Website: walmart
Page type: customer-info-address
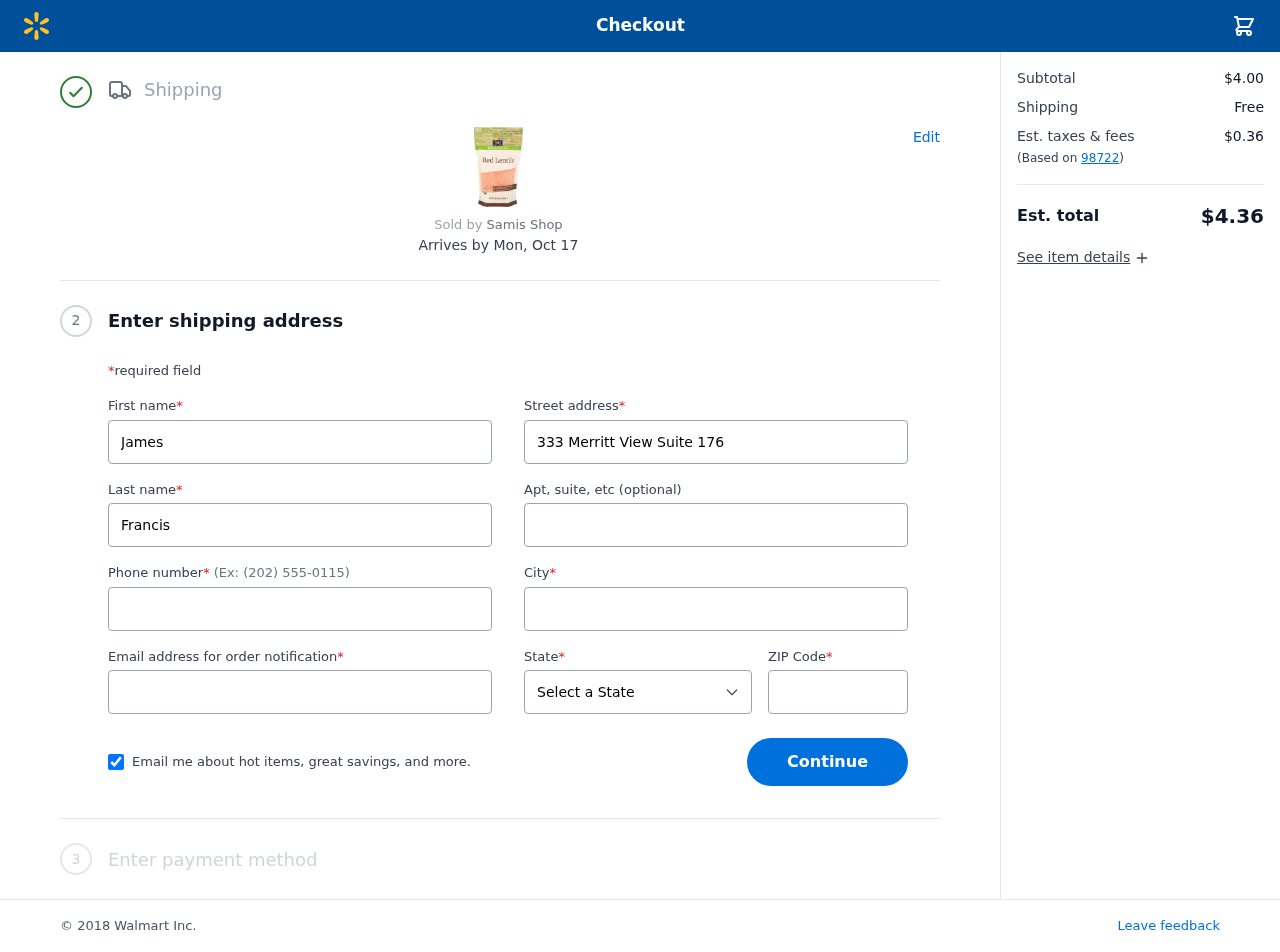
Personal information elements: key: PII_CITY
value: East Debra
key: PII_EMAIL
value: jamesfrancis@yahoo.com
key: PII_FIRSTNAME
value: James
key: PII_LASTNAME
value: Francis
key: PII_PHONE
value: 9264565696
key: PII_POSTCODE
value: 98722
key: PII_STATE
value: VI
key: PII_STREET
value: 333 Merritt View Suite 176
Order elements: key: ORDER_DELIVERY_DATE
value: Mon, Oct 17
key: ORDER_SUBTOTAL
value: $4.00
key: ORDER_SHIPPING_COST
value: Free
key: ORDER_TAX
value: $0.36
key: ORDER_TOTAL
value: $4.36